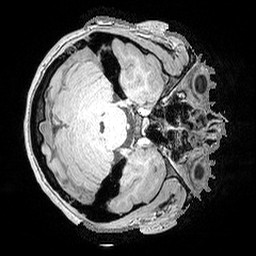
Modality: MP2RAGE
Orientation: axial
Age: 23
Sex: female
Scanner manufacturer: siemens
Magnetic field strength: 3 T
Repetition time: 5 s
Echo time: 0.00298 s